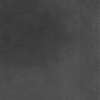
Label: dusty